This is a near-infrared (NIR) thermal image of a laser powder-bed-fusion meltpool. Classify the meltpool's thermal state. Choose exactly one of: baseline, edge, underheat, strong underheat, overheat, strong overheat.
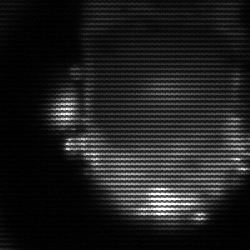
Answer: baseline